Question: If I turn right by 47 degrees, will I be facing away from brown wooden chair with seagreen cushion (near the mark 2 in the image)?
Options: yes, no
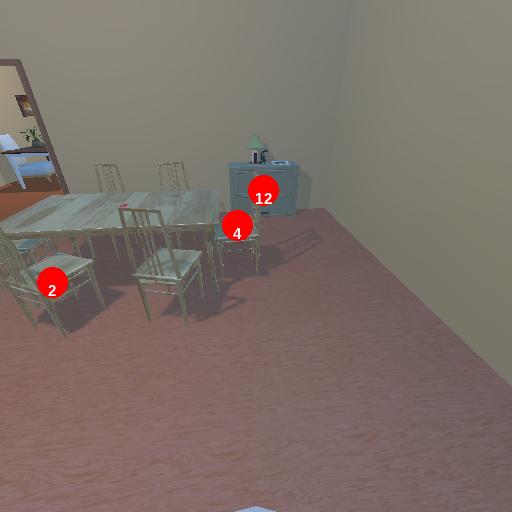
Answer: yes